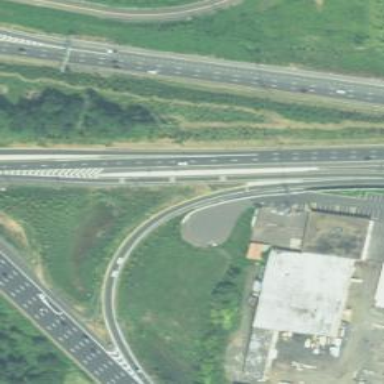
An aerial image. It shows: Trunk link highway.